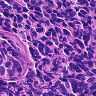
Metastatic tissue present: no